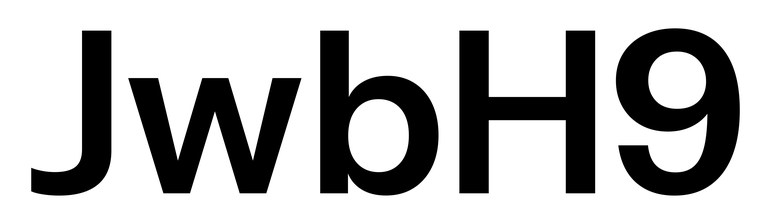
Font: InstrumentSans_SemiBold